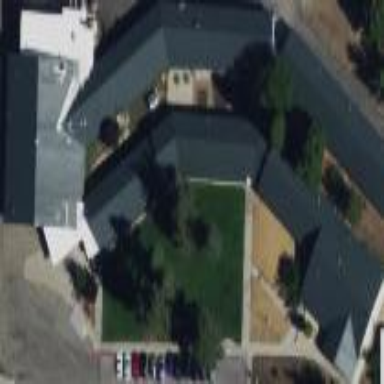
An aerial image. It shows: School building.